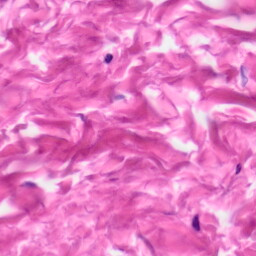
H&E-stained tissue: Skin